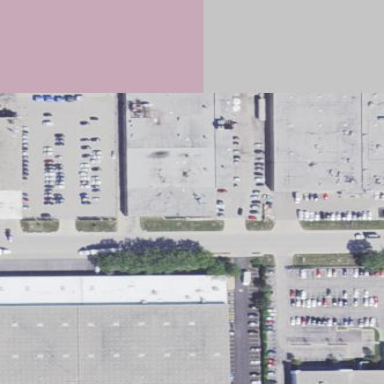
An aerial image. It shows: Warehouse building.